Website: walmart
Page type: account-selection
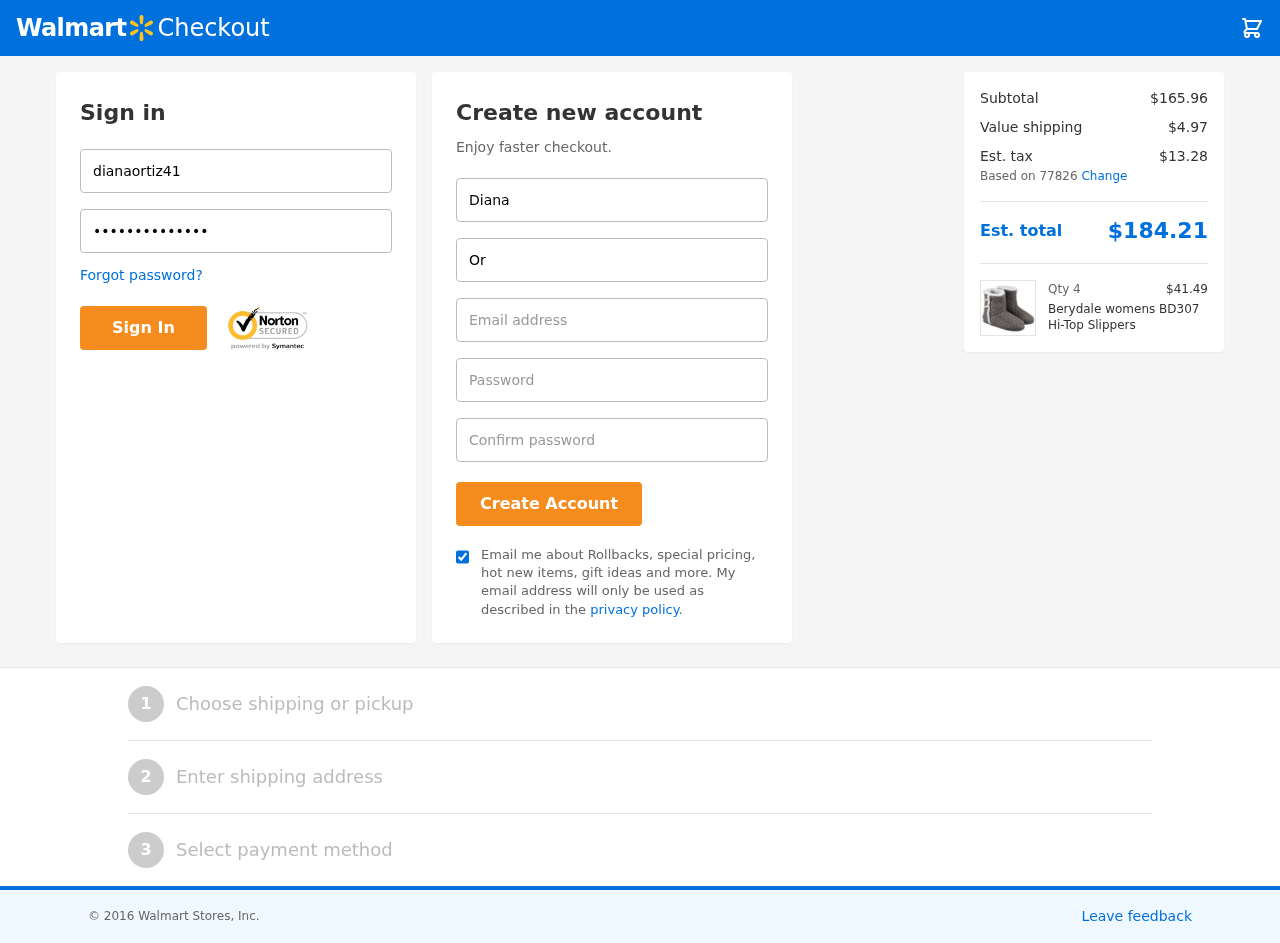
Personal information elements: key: PII_EMAIL
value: diana_ortiz@hotmail.com
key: PII_FIRSTNAME
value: Diana
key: PII_LASTNAME
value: Ortiz
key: PII_LOGIN_USERNAME
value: dianaortiz41
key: PII_POSTCODE
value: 77826
Product elements: key: PRODUCT1_NAME
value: Berydale womens BD307 Hi-Top Slippers
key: PRODUCT1_PRICE
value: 41.49
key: PRODUCT1_QUANTITY
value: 4
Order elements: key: ORDER_SUBTOTAL
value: $165.96
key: ORDER_SHIPPING_COST
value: $4.97
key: ORDER_TAX
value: $13.28
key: ORDER_TOTAL
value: $184.21